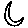
Label: moon